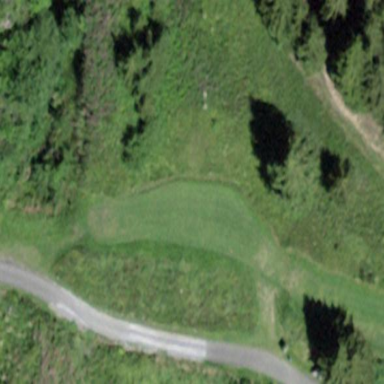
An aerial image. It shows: Golf tee.